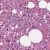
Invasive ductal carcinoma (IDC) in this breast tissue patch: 1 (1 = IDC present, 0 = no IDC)